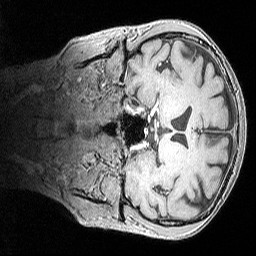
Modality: MP2RAGE
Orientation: coronal
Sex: female
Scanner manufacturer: siemens
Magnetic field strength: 3 T
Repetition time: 5 s
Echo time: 0.00292 s